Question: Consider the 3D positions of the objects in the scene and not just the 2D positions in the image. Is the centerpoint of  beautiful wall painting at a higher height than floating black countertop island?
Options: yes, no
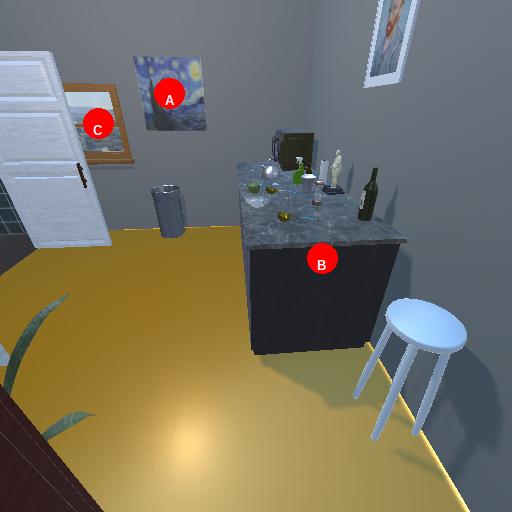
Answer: yes